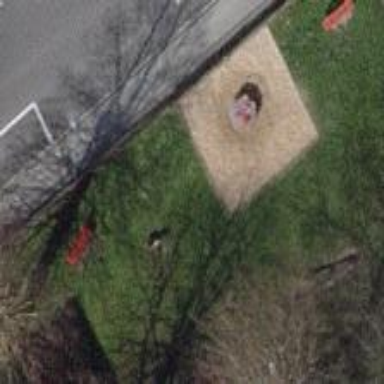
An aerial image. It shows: Sandpit playground.